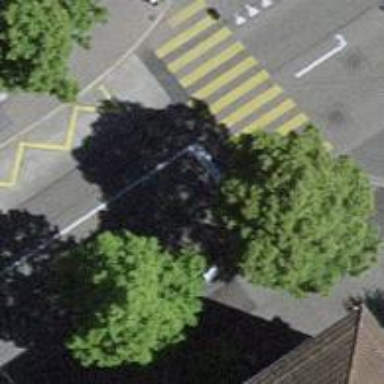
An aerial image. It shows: Road with traffic signals controlling the flow of traffic.